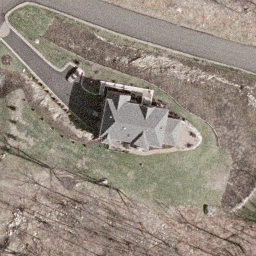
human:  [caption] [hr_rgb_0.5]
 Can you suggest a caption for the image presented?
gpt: A villa with grey roofs is surrounded by lawn in the sparse residential area .

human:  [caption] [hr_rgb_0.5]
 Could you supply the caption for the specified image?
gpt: This is a sparse residential area with a villa surrounded by lawn .

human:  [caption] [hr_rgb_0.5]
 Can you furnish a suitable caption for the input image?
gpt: A villa with plants surrounded is in the sparse residential area .

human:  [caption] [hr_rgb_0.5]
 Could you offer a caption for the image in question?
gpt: A villa with grey roofs is in the sparse residential area .

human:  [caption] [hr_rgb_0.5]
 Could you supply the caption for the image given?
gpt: A villa with lawn surrounded .